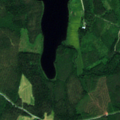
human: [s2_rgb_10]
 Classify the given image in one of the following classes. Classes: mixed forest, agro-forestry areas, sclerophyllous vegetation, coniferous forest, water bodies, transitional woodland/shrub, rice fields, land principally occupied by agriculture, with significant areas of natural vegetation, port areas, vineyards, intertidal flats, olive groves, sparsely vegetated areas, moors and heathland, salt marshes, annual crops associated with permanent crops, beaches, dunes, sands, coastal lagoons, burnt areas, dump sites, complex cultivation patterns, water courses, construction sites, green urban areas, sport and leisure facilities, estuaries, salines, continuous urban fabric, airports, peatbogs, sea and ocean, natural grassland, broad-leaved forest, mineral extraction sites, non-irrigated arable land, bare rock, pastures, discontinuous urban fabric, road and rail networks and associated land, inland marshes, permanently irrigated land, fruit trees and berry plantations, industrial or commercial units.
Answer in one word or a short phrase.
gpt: coniferous forest, mixed forest, water bodies